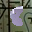
Label: 8